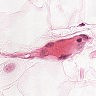
Metastatic tissue present: no